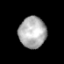
Tissue: prostate
Cell type: T cells
Senescence score: 0.3389
Nuclear area (px): 832
Mean DAPI intensity: 174.763